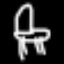
Label: chair